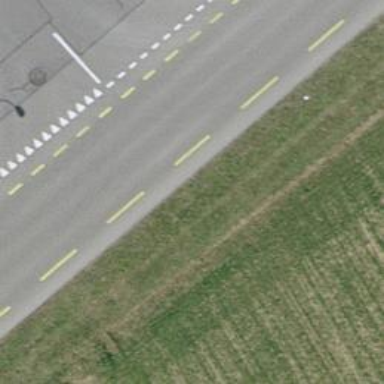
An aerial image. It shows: Tertiary road with asphalt surface and no sidewalk. There is cycle lane on both sides of the road.